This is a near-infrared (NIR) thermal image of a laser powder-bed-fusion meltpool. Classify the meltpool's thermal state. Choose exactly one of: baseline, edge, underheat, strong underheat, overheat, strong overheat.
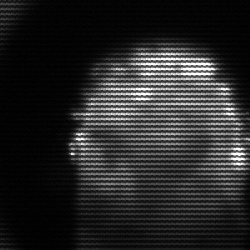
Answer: baseline